Question: I'm making an application that need to crop the image to another image.
i want to crop the source Image ( like green rectangle) to destination image ( like white rectangle). I can get the size of source and destination image and the offset x and y . How can i got that crop image and save it to library?
You can see the image attach here:

How can I crop to that image? and if you can please give me an example source code
so much thanks for that
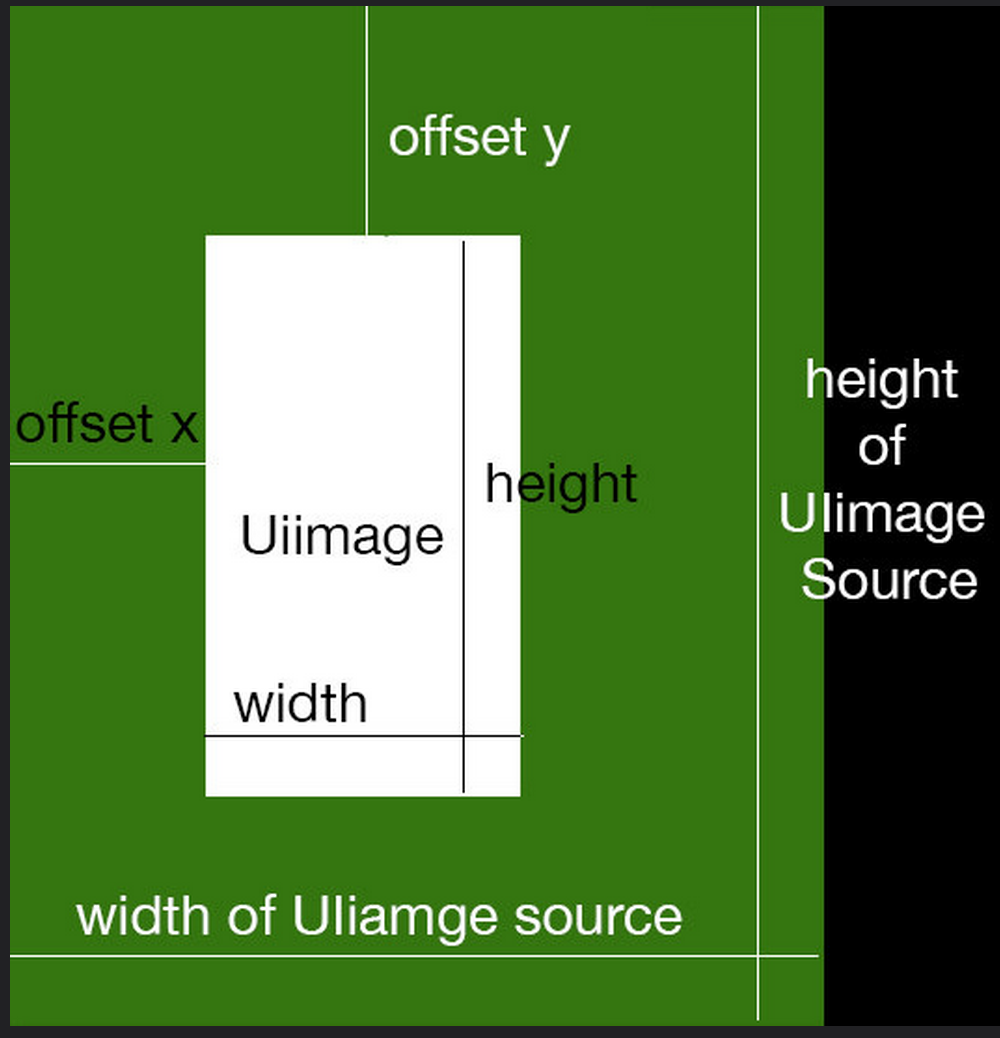
Answer: Check Below Code:
'''
-(UIImage *)imageWithImageSimple:(UIImage*)image scaledToSize:(CGSize)newSize
{
UIGraphicsBeginImageContext(newSize);
[image drawInRect:CGRectMake(0,0,newSize.width,newSize.height)];
UIImage *newImage = UIGraphicsGetImageFromCurrentImageContext();
UIGraphicsEndImageContext();
return newImage;
}
'''
Check below Links For reference:
1. http://code4app.net/ios/Image-crop-demo/501e1f3f6803faea5d000000
2. http://code4app.net/ios/Photo-Cropper-View-Controller/4f95519c06f6e7d870000000
3. http://code4app.net/ios/Image-Cropper/4f8cc87f06f6e7d86c000000
4. http://code4app.net/ios/Simple-Image-Editor-View/4ff2af4c6803fa381b000000
Get sample code from here. Then you can customise your own.